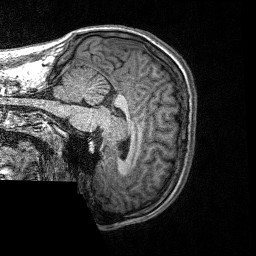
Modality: T1w
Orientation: sagittal
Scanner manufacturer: siemens
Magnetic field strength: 3 T
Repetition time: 2.3 s
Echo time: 0.00226 s